Question: ---> Consider the grammar below:
'''
S->SaS|bB
B->AcB| e
A->dAd| e
'''
For the grammar given above, write the syntax directed definition that
prints the string that is being parsed and construct an annotated parse tree for the string 'bddcab'.
Now rewriting above grammar we have:
'''
S->S1aS2
S->bB
B->AcB1
B-> e
A->dA1d
A-> e
( The numbers 1 and 2 following the non-terminal actually denote subscripts. And the subscripts in above grammar denote instances of the non-terminal.)
'''
The above grammar along with the semantic rules.
'''
Productions Semantic Rules
S->S1aS2 S.val=S1.val+a.lexval + S2.val { print S.val }
S->bB S.val=b.lexval + B.val { Print S.val}
B->AcB1 B.val=A.val+c.lexval + B1.val
B-> e
A->dA1d A.val=d.lexval + A1.val + d.lexval
A-> e
** The '+' operator is merely for concatenation.
'''
Is this solution alright? I have a feeling that it might not be accurate.
Here's the annotated parse tree.
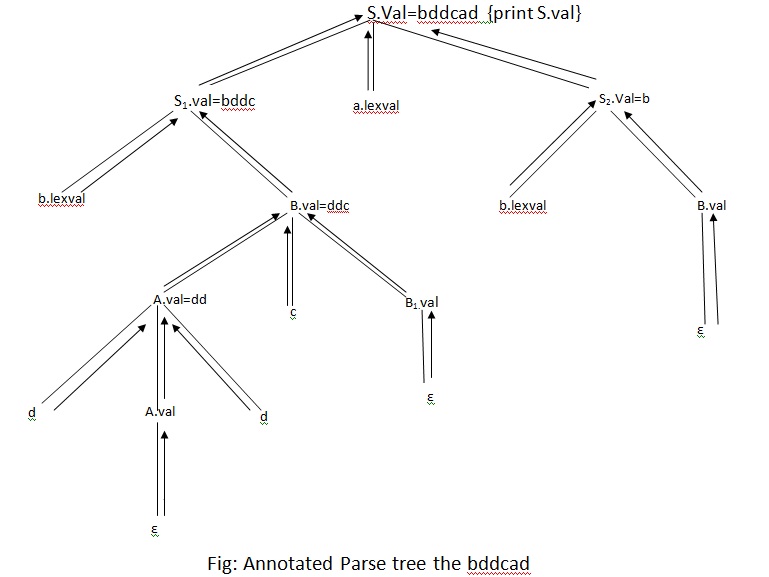
Answer: I think that those print actions in the S rules will backfire because S can occur multiple times.
S can generate SaS. But each of those S's can also generate SaS.
Basically, if you're building the printed representation as a semantic property, you can only do the print outside of the grammar once it is fully evaluated, ensuring that it happens only once.
This could be shown by introducing a pseudo start symbol X. S is reduced to X just once, and so the print happens just once, pulling the final 'val' from the top-level 'S'.
'''
X -> S { print S.val } // print the top-level S's val, just once.
'''
The other approach would be to have truly syntax-directed printing, whereby the side effect of printing happens as the parsing reductions takes place. E.g. Yacc-like embedded rule among the right hand symbols:
'''
S -> S1 a { print a.lexeme } S2 { /* other semantic rules go here */ }
'''
In every rule that recognizes a terminal, print the terminal as soon as it is recognized. So here, we know that the reduction of S1 causes all of its terminals to be printed (by similar rules all over the grammar). Then we recognize an 'a' and print it, and then S2 is recognized and reduced, causing all of its terminals to be printed. You may recognize that this is closely analogous to an inorder traversal of a tree.